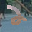
Label: 2